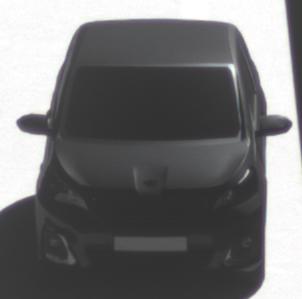
Make: Peugeot
Model: 108 1.0 VTi 68
Detailed model: 108
Model produced from: 2015/03
Model produced until: 2016/10
Doors: 3
Color: black
Road condition: dry road
Daytime: midday
Contrast: high contrast